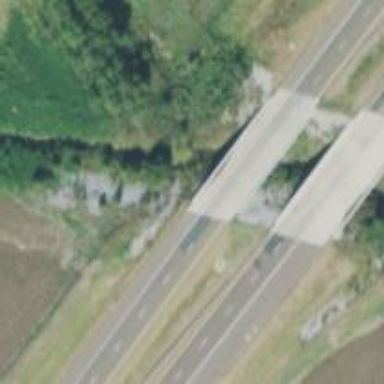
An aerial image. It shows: Trunk highway bridge with dual carriageway.